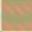
Piece: xx